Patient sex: M
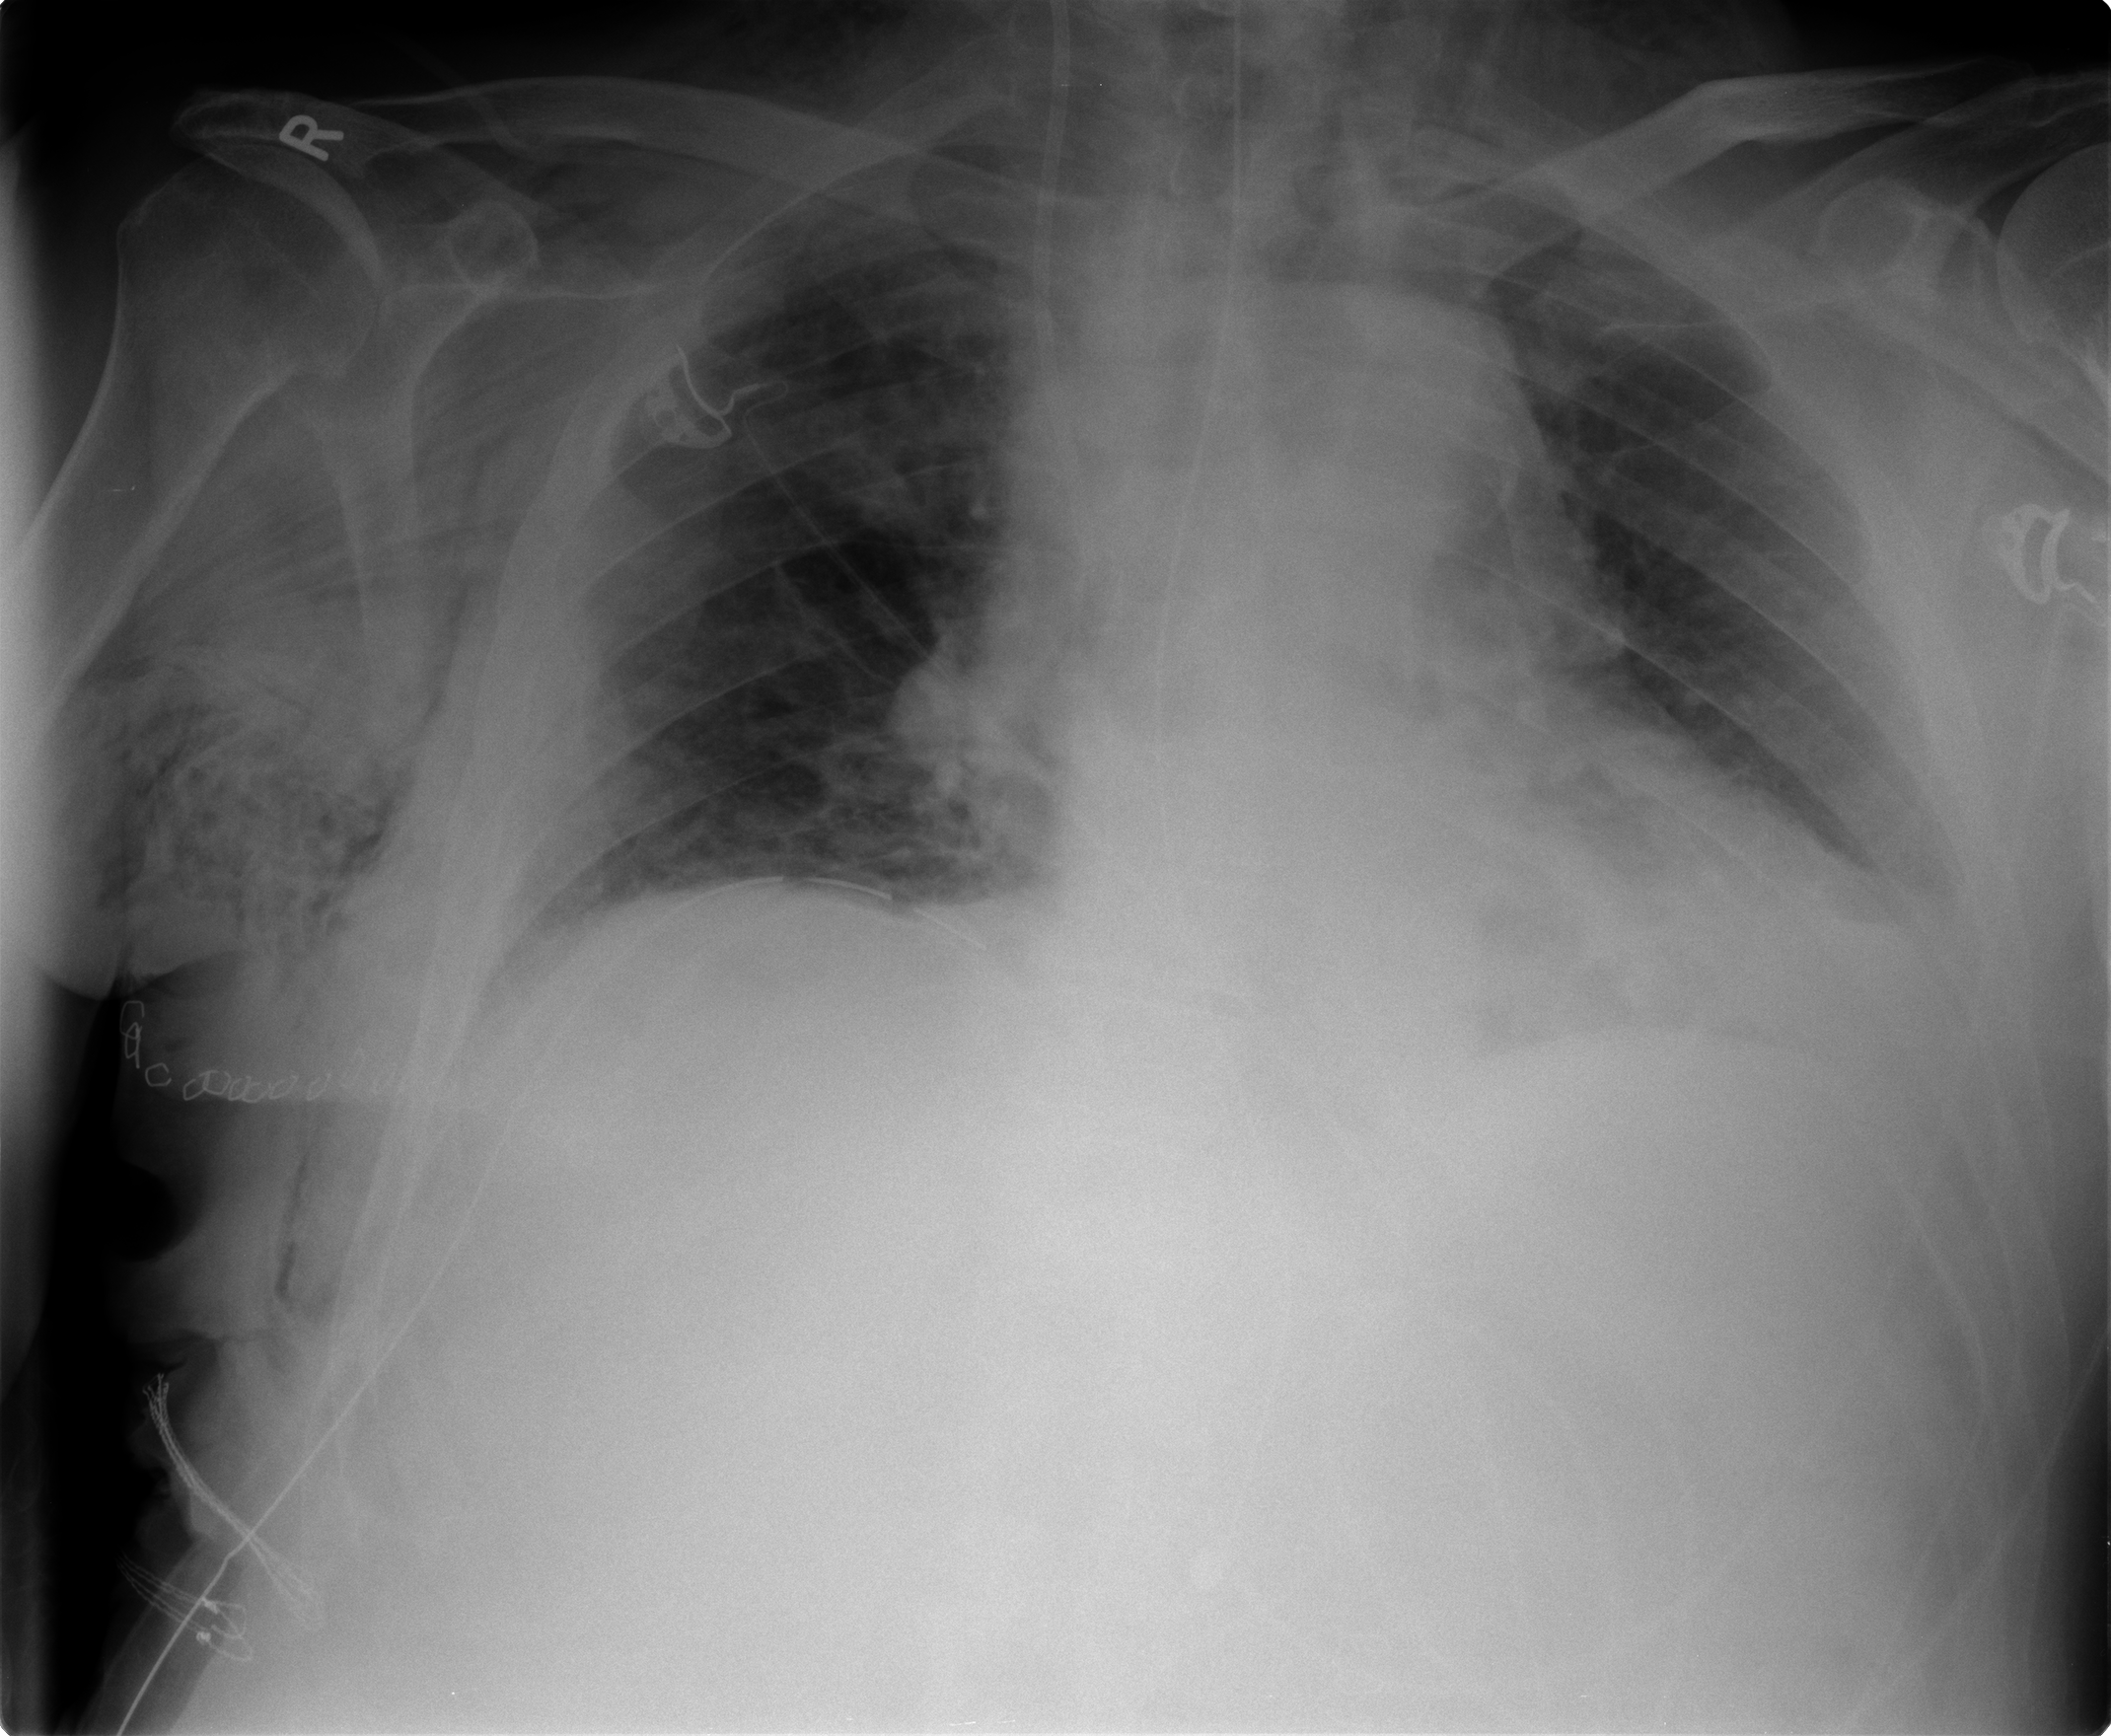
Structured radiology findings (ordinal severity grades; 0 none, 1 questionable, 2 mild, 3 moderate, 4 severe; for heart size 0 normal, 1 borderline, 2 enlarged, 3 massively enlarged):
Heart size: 2
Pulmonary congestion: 2
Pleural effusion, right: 0
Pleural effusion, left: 2
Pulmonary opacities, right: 1
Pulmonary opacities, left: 0
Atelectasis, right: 2
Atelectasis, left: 2